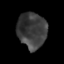
Tissue: skin
Cell type: Epithelial cells
Senescence score: 0.2798
Nuclear area (px): 1019
Mean DAPI intensity: 60.916